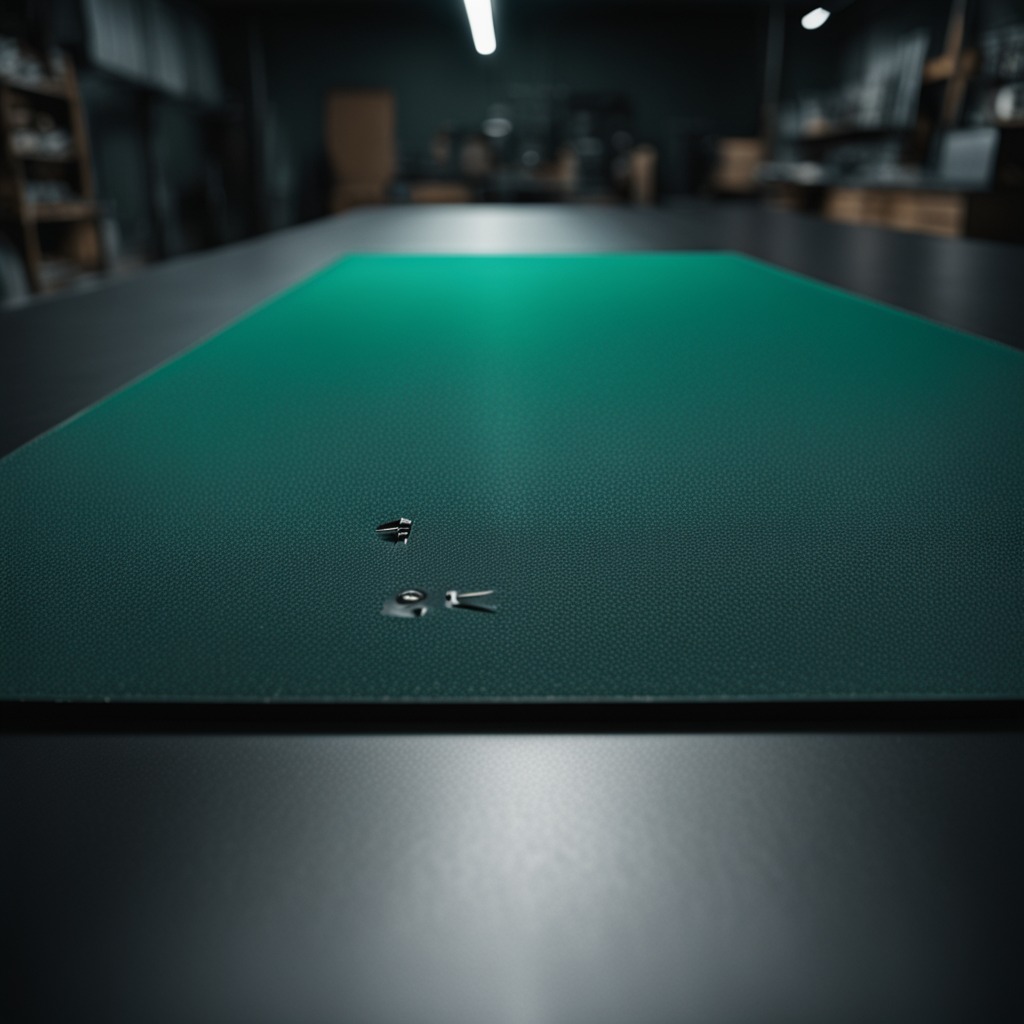
A utility knife is lying on a clean granite tabletop covered with a green rubber mat inside a workshop at night dim ambient light soft shadows worn but beneath the mat